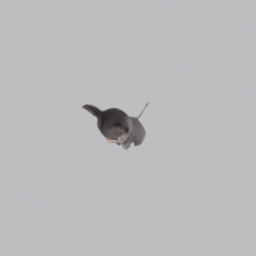
Label: animals